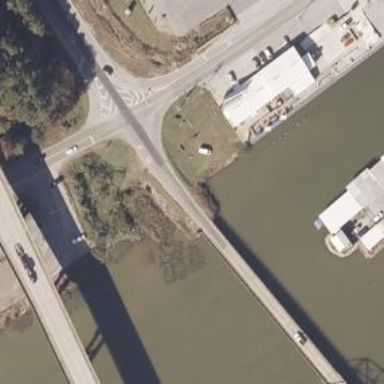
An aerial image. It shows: Primary highway bridge with asphalt surface and truss structure.